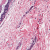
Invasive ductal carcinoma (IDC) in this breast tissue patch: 0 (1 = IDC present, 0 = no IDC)